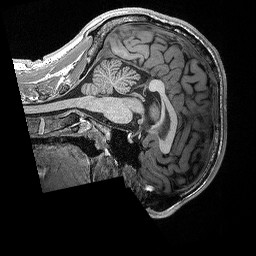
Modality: T1w
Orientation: sagittal
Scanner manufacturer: siemens
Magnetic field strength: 3 T
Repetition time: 2.3 s
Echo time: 0.00298 s